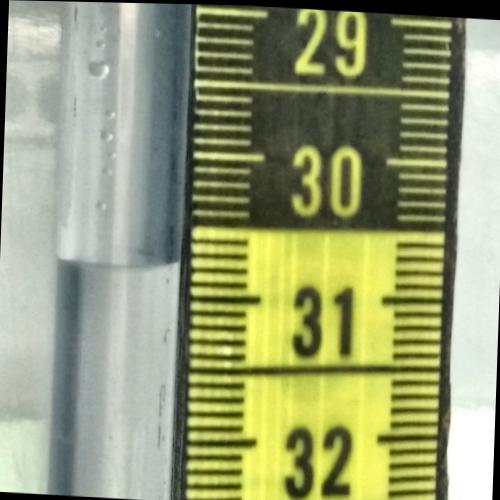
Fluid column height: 30.8 cm